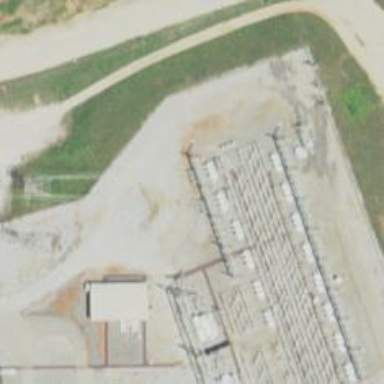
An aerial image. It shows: Switch used for power control.